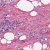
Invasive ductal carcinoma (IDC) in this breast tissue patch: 0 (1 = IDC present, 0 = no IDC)